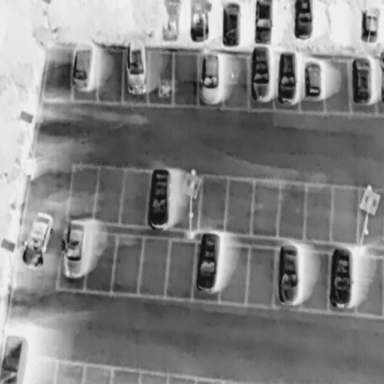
There are 20 objects shown in the infrared image, including 19 Cars, and an OtherVehicle.